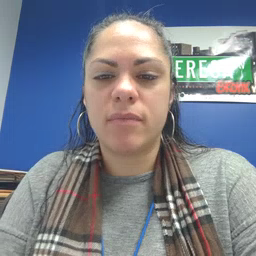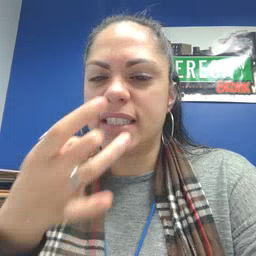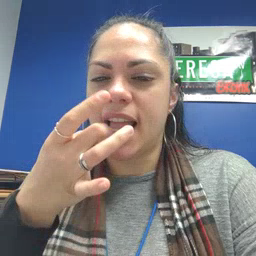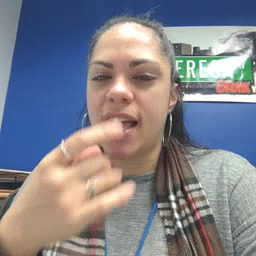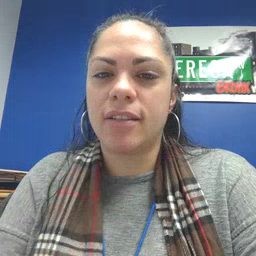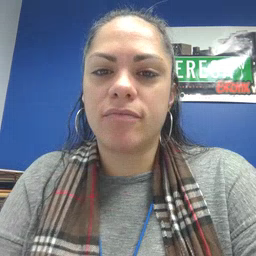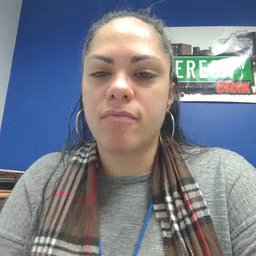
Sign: snack